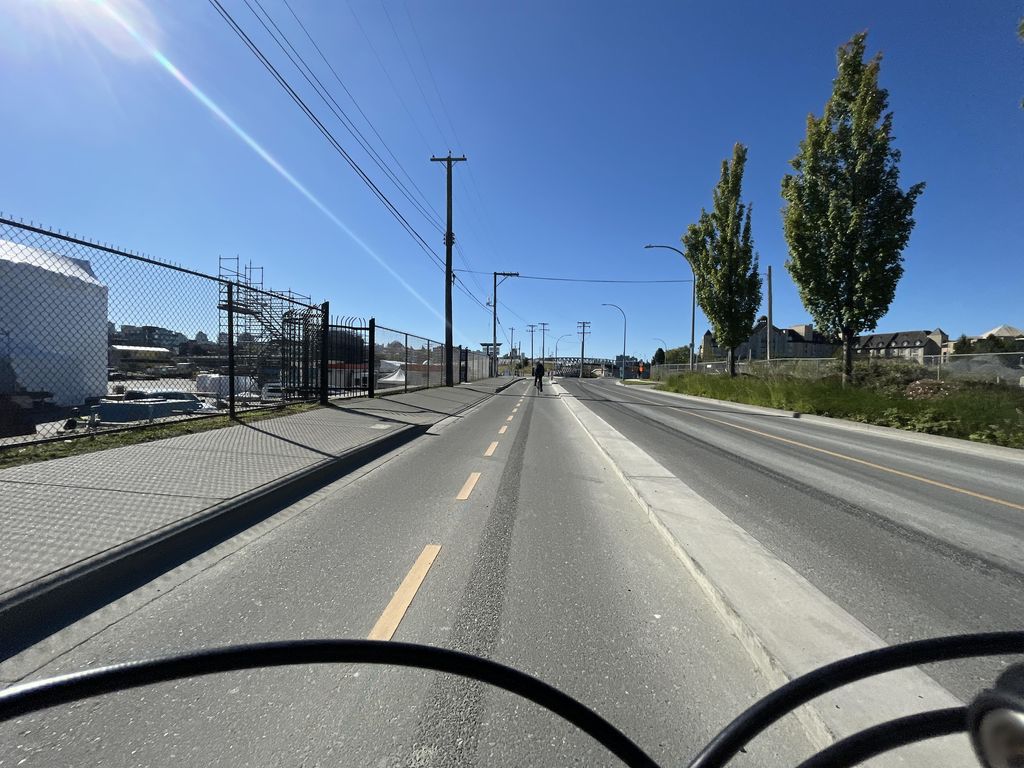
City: victoria